Interaction volume radius: 5 \u00c5
Interaction volume height: 40 \u00c5
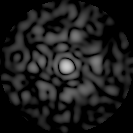
Disorder parameter: 0.8428